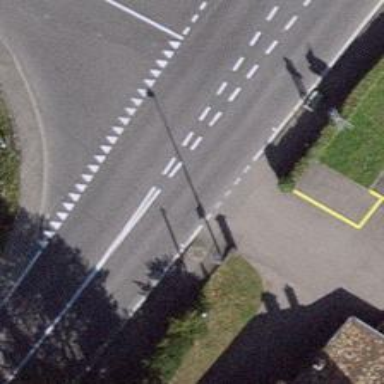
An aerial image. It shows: Primary highway with asphalt surface. There is track cycleway on the left.